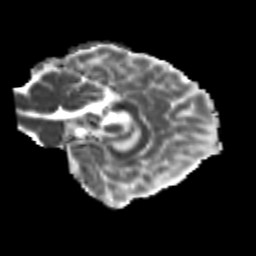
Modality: MD
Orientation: sagittal
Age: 21
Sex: female
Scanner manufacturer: siemens
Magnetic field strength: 3 T
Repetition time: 3.5 s
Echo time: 0.104 s